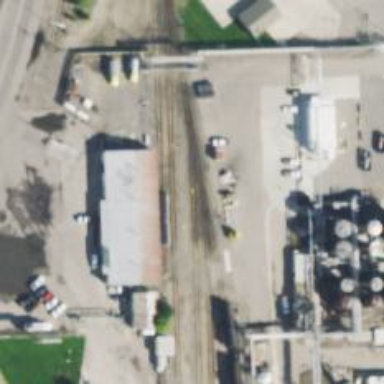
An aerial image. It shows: Railway siding for service.